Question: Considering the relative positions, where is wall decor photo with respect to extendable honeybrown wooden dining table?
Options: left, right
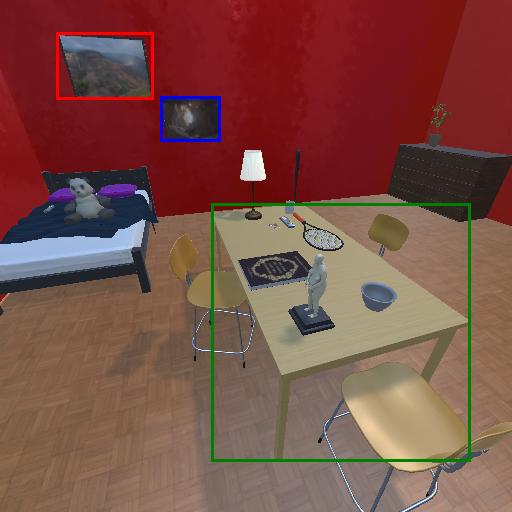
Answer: left